Question: I get this error when I try to register with the "developer program ios". I'll have to re-create apple id?

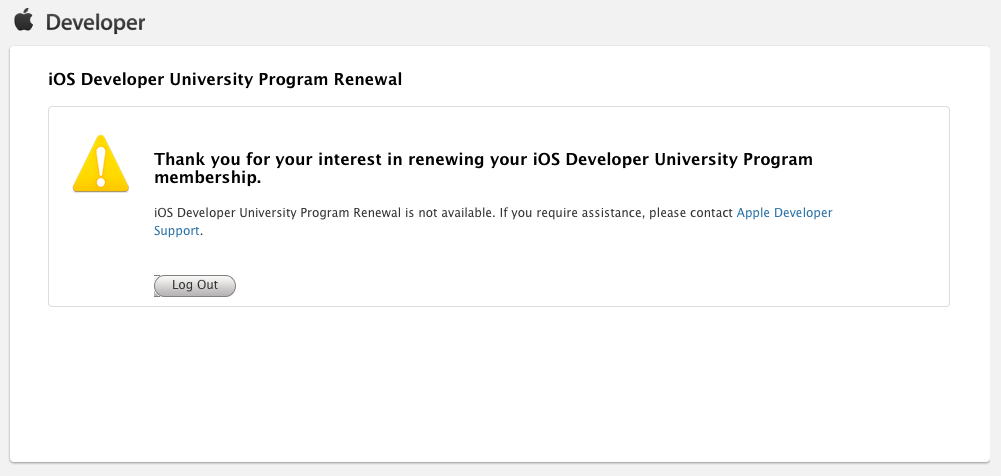
Answer: Taken from <URL>

If you're authorized to renew the program on behalf your University, it sounds like you're going to have to contact Apple support directly in order to renew your program.